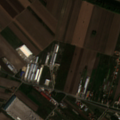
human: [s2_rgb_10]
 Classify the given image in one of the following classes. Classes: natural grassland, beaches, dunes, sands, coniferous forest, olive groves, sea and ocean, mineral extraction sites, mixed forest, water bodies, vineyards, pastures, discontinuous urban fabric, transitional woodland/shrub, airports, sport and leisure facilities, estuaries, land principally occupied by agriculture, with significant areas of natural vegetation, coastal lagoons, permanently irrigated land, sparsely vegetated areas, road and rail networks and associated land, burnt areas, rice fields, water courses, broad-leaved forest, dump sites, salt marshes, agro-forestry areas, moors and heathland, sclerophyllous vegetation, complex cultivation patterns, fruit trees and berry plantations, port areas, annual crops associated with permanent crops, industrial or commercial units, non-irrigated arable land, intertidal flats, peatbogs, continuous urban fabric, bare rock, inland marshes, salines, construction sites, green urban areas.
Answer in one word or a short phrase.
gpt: discontinuous urban fabric, non-irrigated arable land, water courses